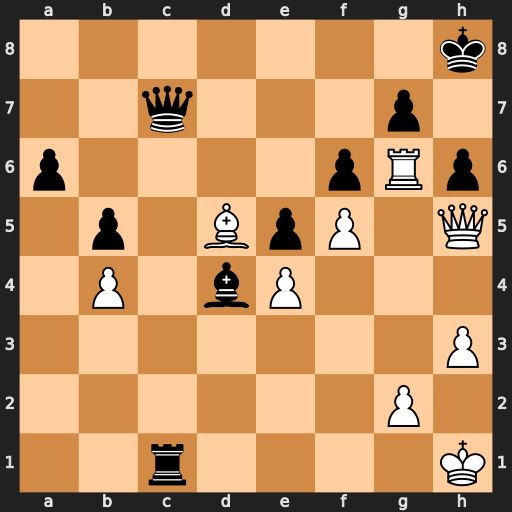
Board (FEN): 7k/2q3p1/p4pRp/1p1BpP1Q/1P1bP3/7P/6P1/2r4K
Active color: w
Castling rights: -
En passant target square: -
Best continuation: Kh2 Rh1+ Kg3 Qc3+ Kg4